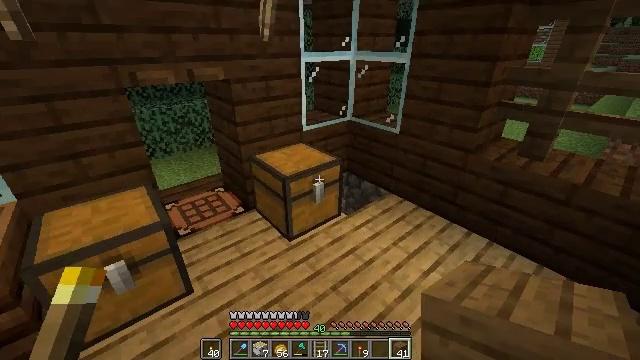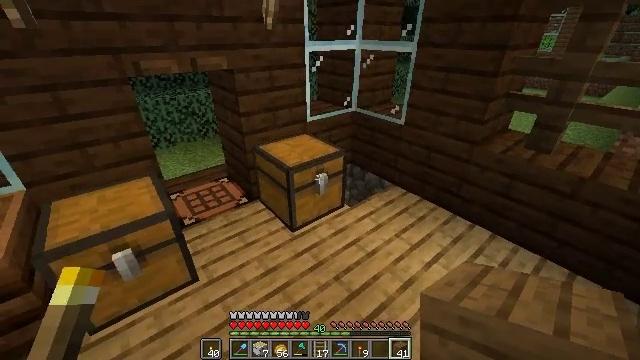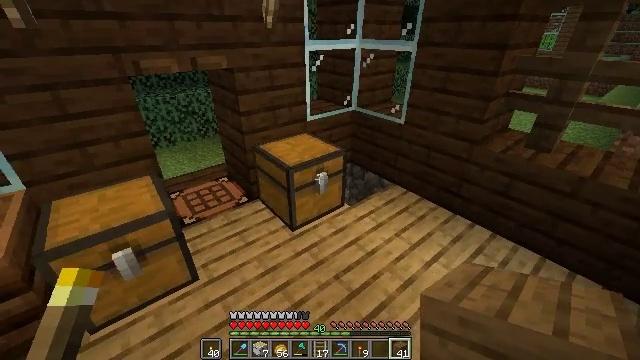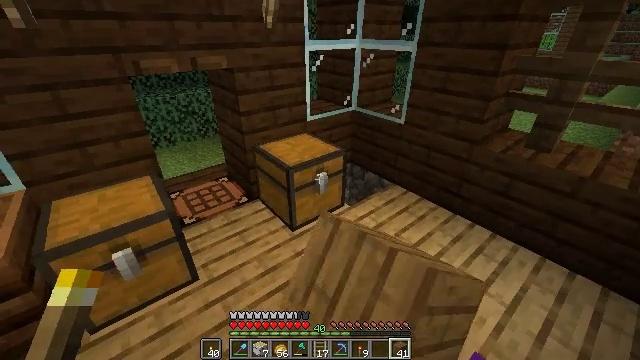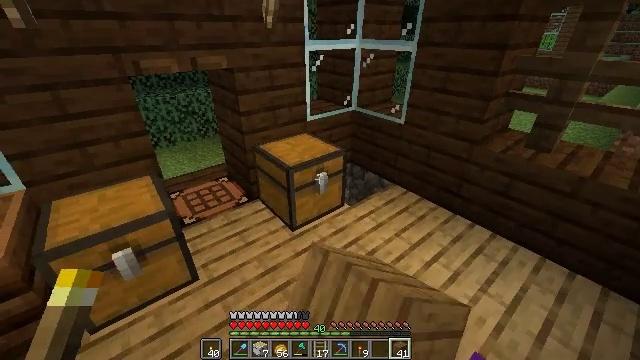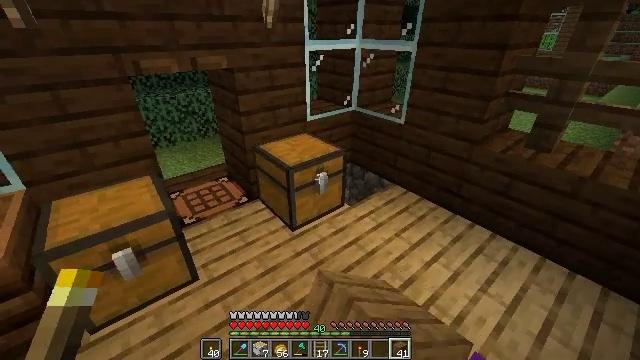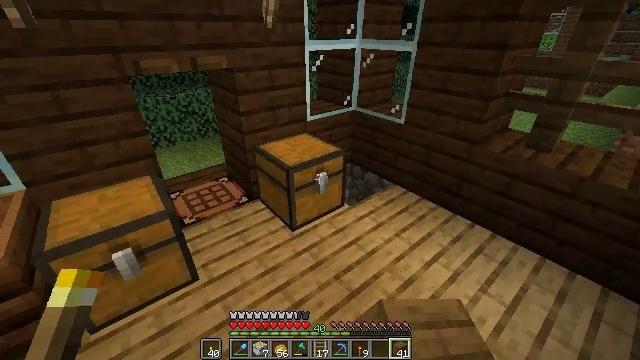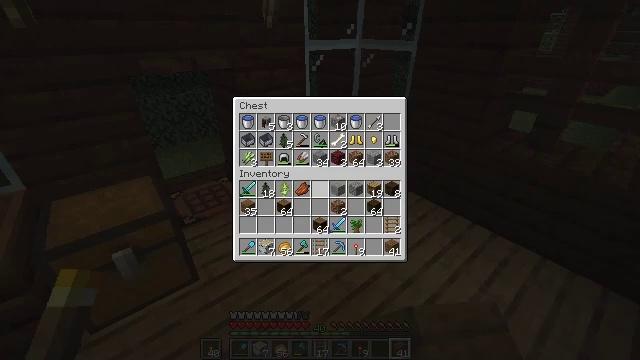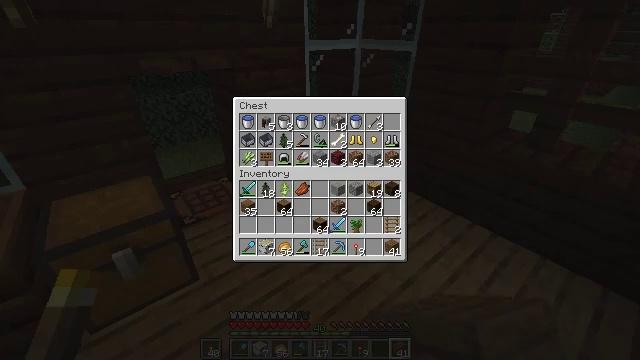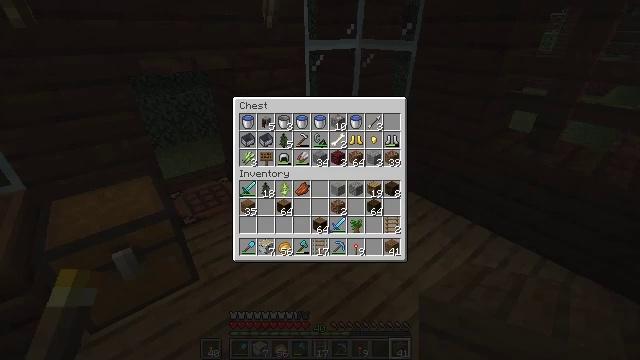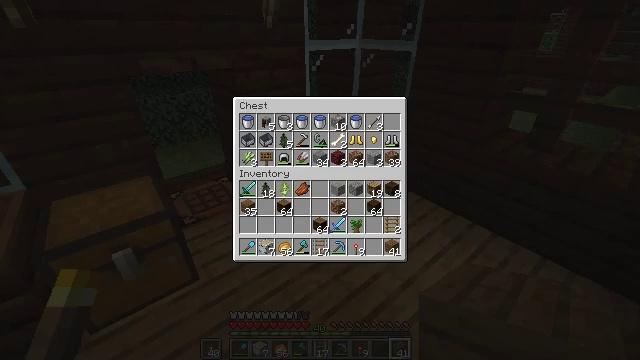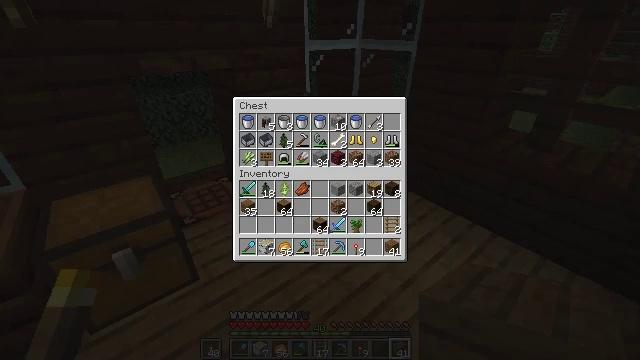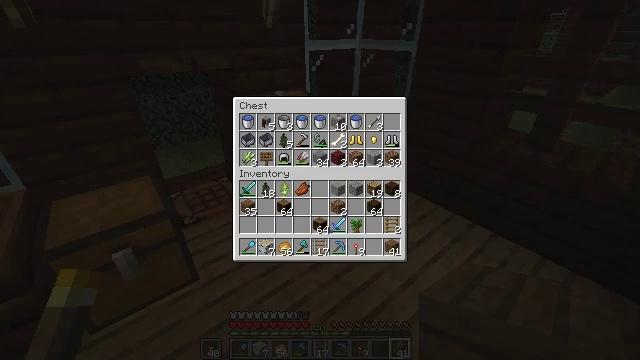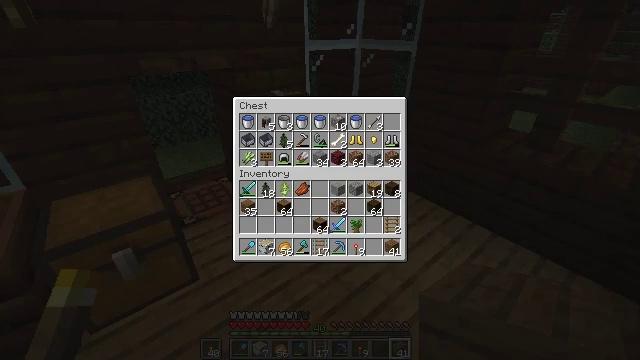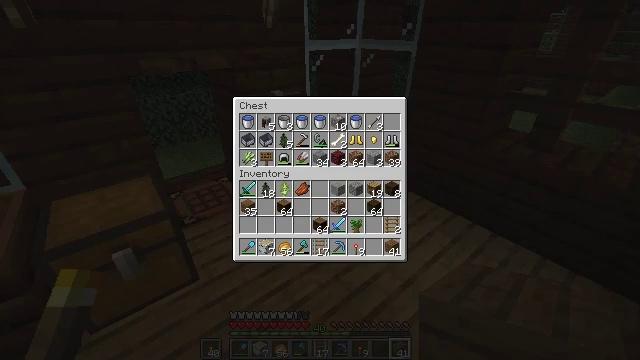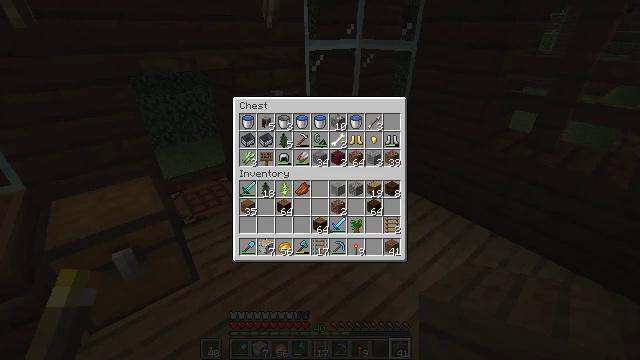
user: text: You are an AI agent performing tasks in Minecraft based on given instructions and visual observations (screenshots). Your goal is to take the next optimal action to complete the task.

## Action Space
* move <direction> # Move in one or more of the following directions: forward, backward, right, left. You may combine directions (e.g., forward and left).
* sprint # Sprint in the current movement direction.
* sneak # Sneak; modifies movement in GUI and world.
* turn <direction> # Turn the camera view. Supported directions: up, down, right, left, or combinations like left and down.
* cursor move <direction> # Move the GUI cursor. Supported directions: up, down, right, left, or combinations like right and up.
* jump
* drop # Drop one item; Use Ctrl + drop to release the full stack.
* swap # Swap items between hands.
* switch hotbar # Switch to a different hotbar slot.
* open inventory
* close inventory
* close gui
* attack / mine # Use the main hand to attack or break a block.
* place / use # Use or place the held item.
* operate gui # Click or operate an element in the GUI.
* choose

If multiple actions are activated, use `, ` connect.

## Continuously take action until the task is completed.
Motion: motion action
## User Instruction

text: Gather potatoes by left-clicking.
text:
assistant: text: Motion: turn down
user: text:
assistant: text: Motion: use / place
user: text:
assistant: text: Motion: use / place
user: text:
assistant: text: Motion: use / place
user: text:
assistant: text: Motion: use / place
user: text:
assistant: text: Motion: no_op
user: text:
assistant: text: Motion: open gui
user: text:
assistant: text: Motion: no_op
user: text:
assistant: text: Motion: cursor move right
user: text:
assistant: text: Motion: no_op
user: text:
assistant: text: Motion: no_op
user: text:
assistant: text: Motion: no_op
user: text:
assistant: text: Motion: no_op
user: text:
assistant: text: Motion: no_op
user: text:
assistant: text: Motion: cursor move right
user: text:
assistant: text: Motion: cursor move right
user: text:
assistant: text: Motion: no_op
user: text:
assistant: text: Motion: no_op
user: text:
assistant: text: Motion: no_op
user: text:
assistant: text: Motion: no_op
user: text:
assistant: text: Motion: no_op
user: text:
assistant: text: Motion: no_op
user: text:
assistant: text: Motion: no_op
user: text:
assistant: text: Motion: no_op
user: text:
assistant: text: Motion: no_op
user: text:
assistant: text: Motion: no_op
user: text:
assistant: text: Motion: no_op
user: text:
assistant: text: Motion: no_op
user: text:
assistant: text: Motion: no_op
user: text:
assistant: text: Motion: no_op